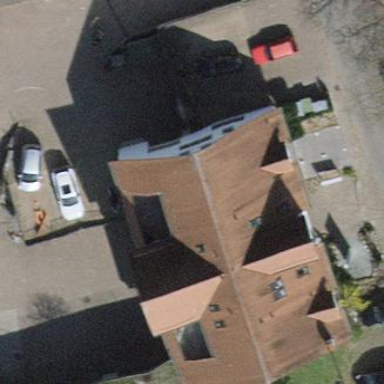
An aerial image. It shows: Pitched roof building.